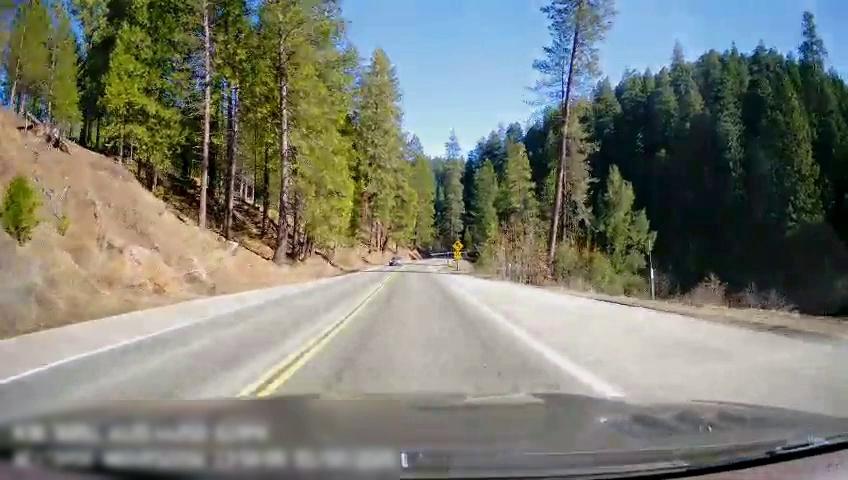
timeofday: Day
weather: Sunny
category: Drivable Space
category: Vehicles | Car
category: Lanes | Alternate Lane
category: Lanes | Opposite Lane
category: Lanes | Current Lane
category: Lanes | Opposite Lane
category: Traffic | Signs